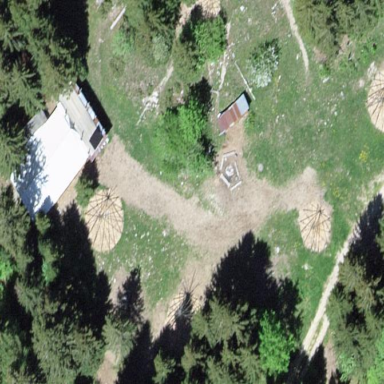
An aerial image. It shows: Campsite for tourism.